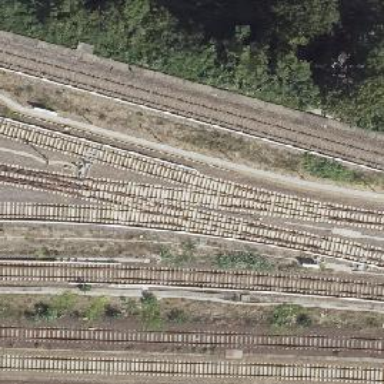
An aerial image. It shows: Yard serving the electrified light rail railway.